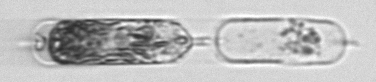
Label: Hemiaulus